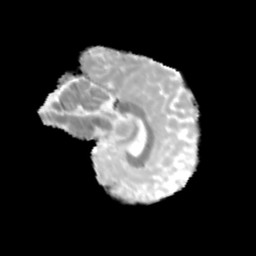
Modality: MD
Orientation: sagittal
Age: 11
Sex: male
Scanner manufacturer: siemens
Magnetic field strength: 3 T
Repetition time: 3.8 s
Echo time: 0.07 s